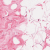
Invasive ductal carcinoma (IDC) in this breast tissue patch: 0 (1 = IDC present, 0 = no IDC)